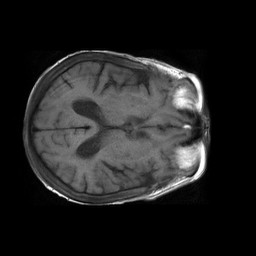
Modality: T1w
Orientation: axial
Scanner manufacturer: philips
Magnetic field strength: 1.5 T
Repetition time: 0.55 s
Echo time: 0.011 s